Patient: sex F, age 70
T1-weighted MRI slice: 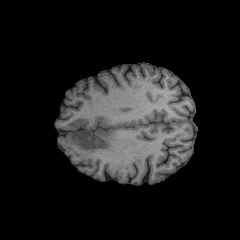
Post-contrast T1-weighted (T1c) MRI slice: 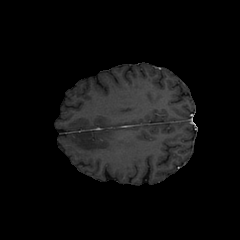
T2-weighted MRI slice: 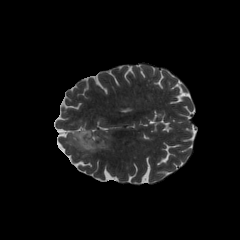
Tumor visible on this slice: yes
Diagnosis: Oligodendroglioma, IDH-mutant, 1p/19q-codeleted
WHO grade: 2